Interaction volume radius: 10 \u00c5
Interaction volume height: 25 \u00c5
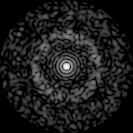
Disorder parameter: 0.8244